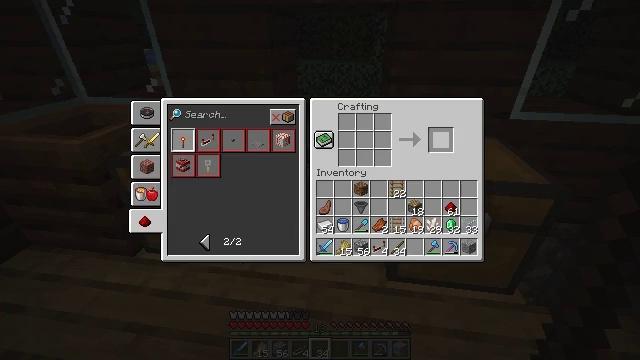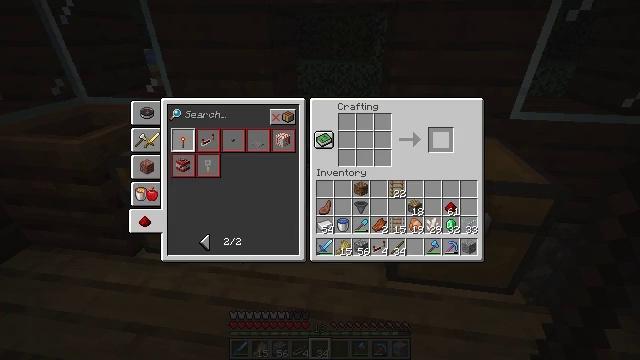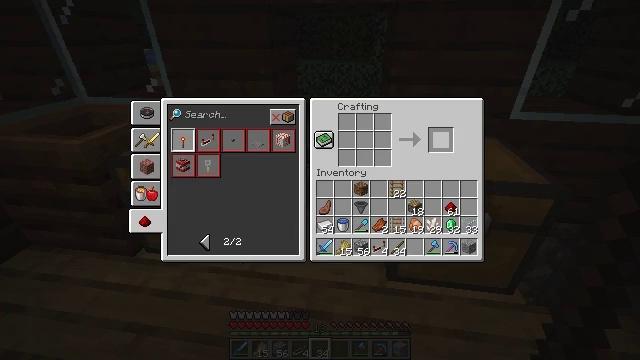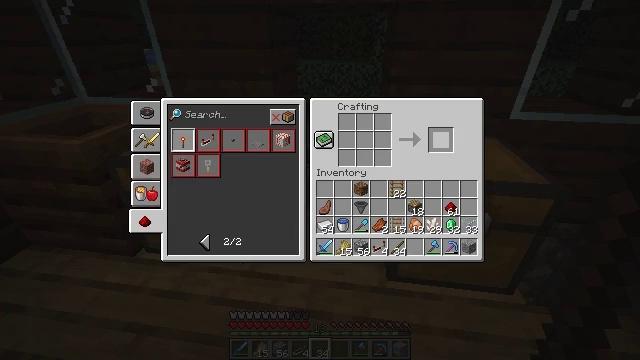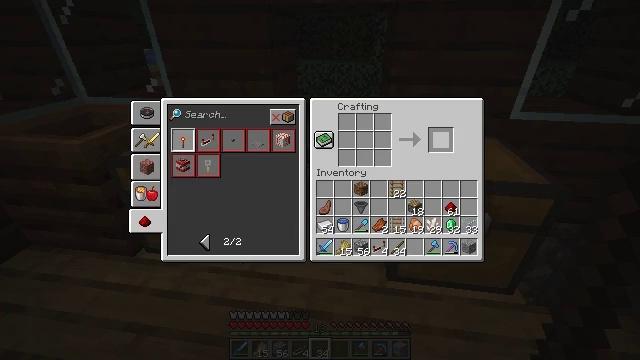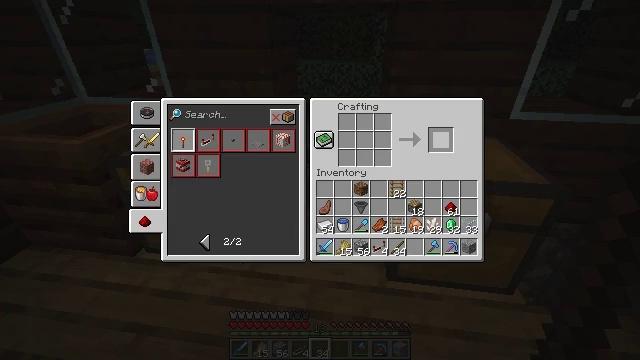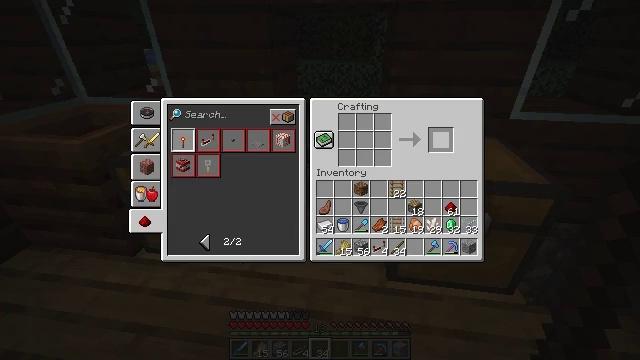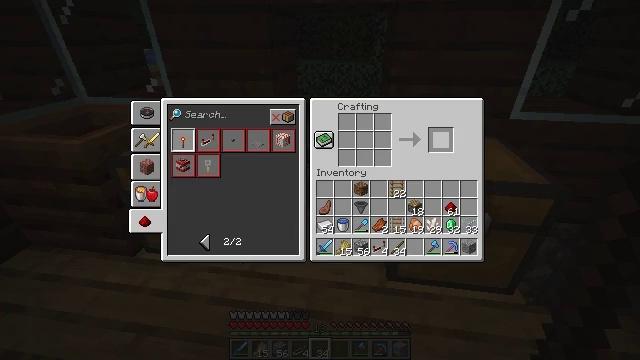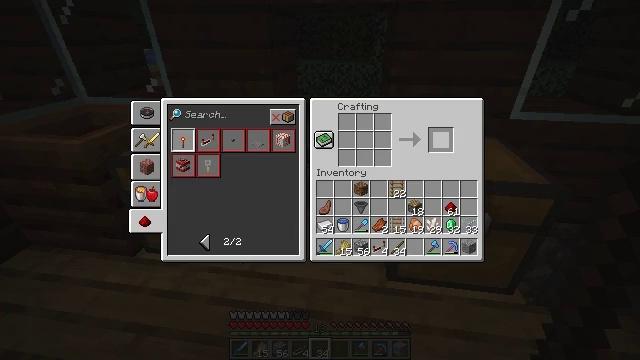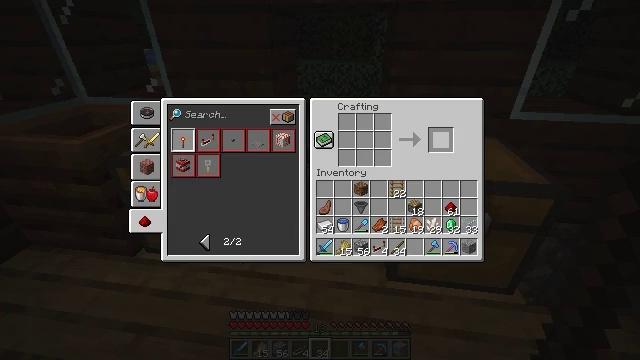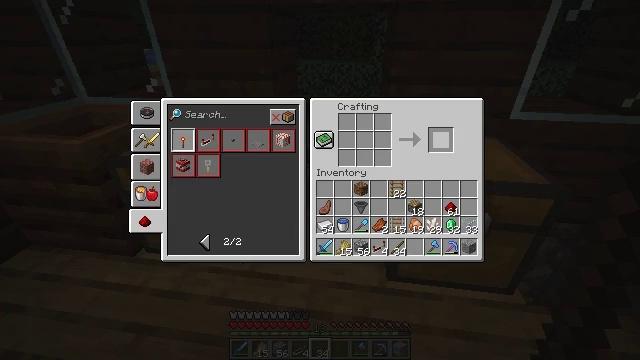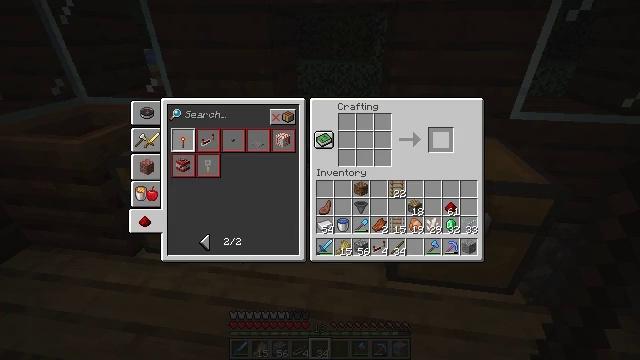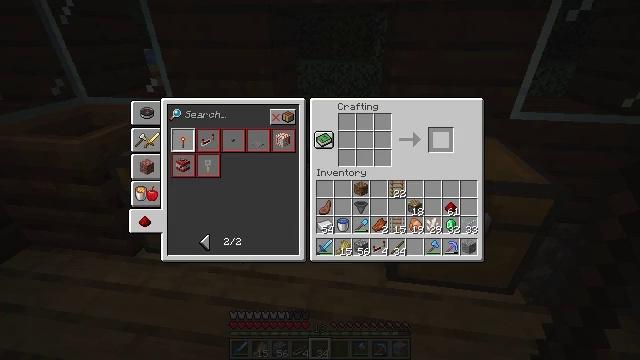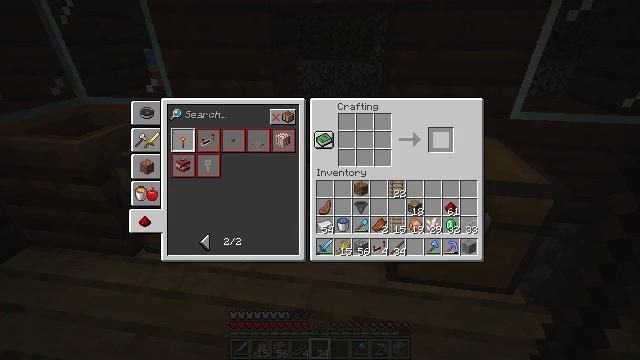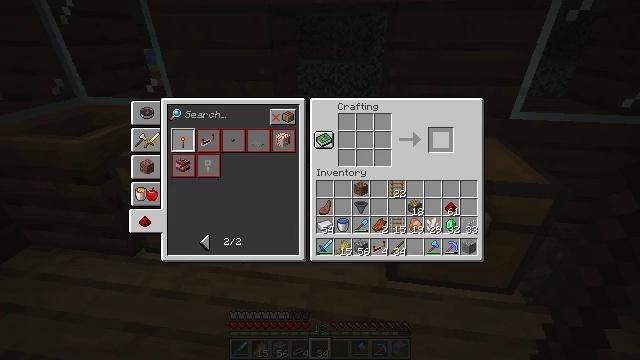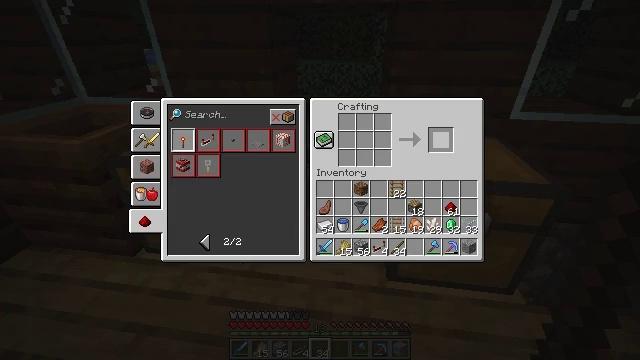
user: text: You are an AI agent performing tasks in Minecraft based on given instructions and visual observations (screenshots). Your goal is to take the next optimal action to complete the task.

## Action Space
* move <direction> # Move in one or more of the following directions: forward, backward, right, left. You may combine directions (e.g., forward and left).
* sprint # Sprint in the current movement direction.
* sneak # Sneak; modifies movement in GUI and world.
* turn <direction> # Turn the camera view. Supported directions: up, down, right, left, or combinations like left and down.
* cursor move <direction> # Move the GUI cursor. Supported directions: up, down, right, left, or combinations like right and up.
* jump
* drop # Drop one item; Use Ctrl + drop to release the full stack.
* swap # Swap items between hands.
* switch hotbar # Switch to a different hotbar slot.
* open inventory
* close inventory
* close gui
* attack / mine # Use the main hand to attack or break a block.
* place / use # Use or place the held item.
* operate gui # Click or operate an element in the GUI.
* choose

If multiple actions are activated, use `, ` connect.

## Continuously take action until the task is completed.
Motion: motion action
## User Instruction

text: Open the crafting table to craft a redstone torch.
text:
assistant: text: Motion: sneak, open gui
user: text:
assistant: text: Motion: sneak
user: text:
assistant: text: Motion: sneak
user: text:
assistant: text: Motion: sneak
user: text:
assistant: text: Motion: sneak
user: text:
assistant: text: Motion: sneak
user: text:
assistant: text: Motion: sneak
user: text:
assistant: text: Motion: sneak
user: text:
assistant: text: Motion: sneak
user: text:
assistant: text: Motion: sneak
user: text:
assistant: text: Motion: sneak
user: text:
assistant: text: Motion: no_op
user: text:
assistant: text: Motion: no_op
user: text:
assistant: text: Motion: no_op
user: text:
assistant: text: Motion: no_op
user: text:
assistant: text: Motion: no_op
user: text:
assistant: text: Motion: no_op
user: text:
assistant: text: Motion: no_op
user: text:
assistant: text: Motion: no_op
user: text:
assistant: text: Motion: no_op
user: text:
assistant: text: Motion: no_op
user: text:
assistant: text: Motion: no_op
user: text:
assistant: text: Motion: no_op
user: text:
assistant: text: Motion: no_op
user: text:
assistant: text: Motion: no_op
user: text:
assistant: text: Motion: close gui
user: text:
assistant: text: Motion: no_op
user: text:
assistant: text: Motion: turn left
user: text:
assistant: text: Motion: turn left
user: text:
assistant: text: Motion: turn left